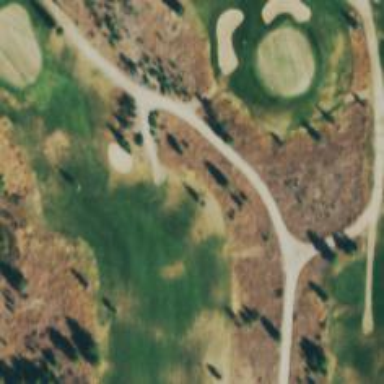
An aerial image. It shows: Golf hole.